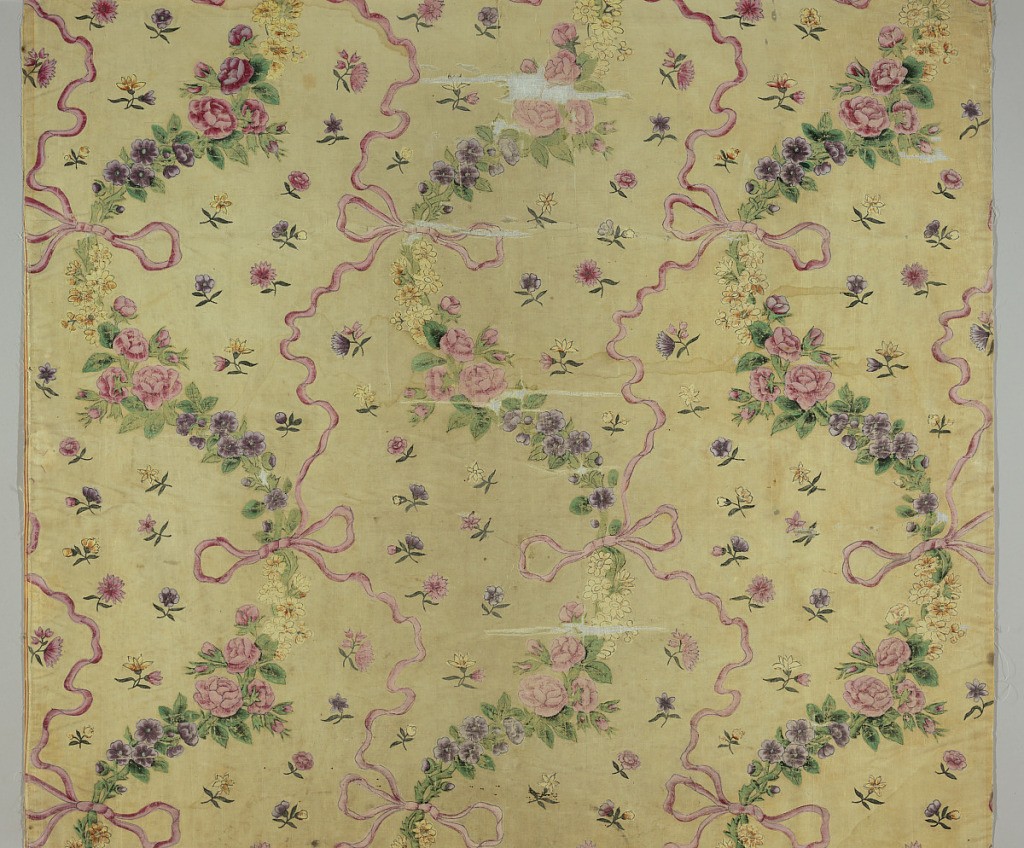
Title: Fragment
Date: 19th century
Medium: silk Technique: painted
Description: Trailing pink ribbons interspersed with garlands of pink, lavendar and yellow flowers on ivory ground.